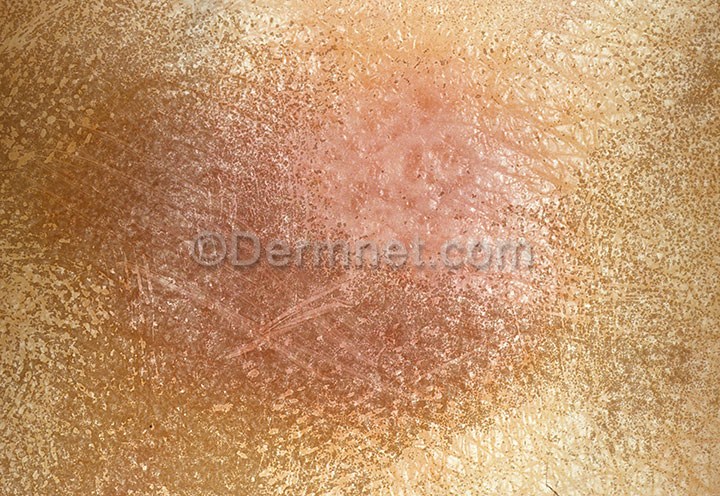
Disease: Psoriasis pictures Lichen Planus and related diseases